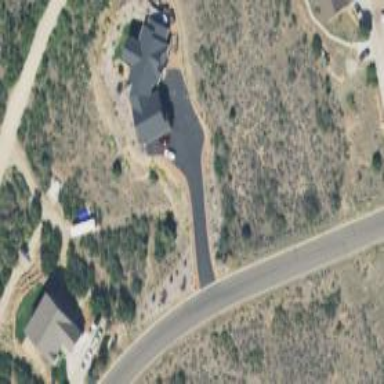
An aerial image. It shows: Driveway.